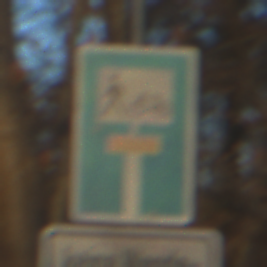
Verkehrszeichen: SackgasseRadverkehrFussgaengerDurchlaessig
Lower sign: HinweisGeaenderteVorfahrtVerkehrsfuehrungVerkehrsregelung3
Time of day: SunriseSunset
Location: Outdoor (Nature)
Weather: Clear
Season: Autumn
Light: Natural